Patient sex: F
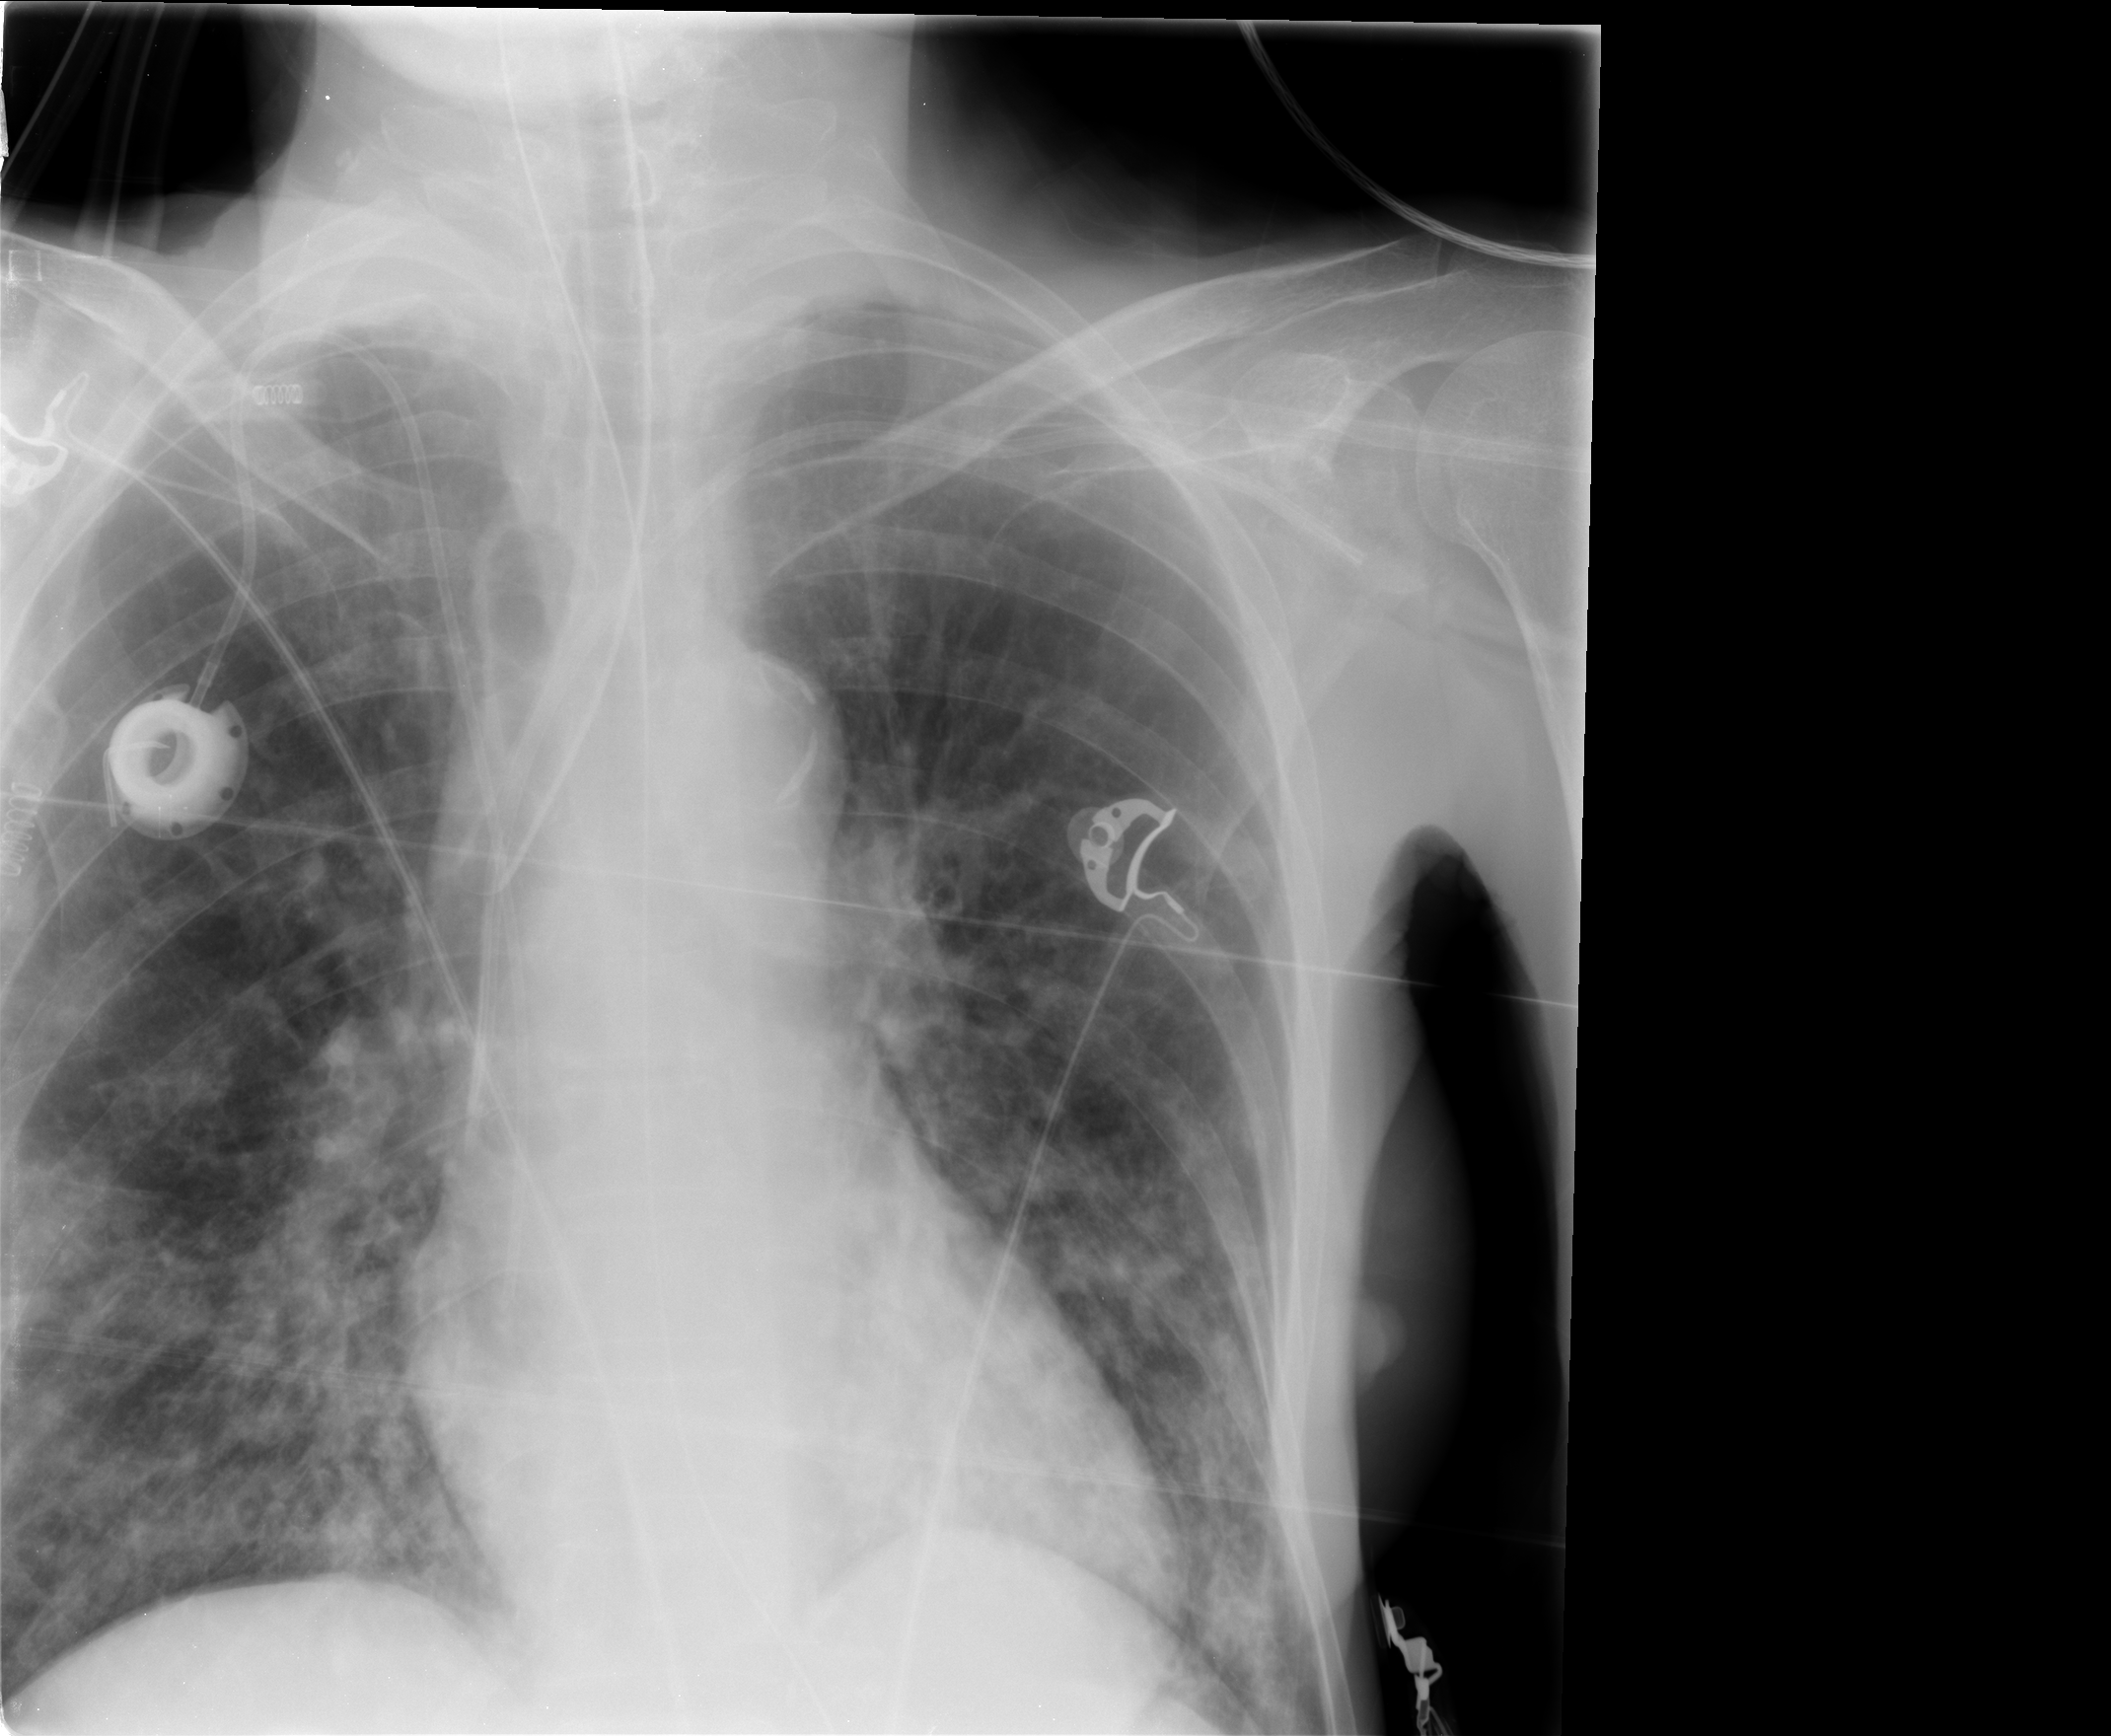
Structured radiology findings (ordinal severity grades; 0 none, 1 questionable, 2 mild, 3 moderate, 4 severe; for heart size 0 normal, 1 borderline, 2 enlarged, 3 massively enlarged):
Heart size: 0
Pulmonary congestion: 0
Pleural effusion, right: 0
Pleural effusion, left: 0
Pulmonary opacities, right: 3
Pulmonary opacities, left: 3
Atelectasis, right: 0
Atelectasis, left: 2